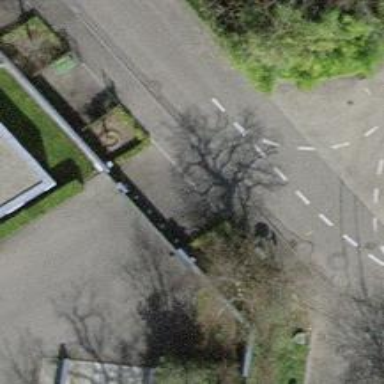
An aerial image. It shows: Gate.